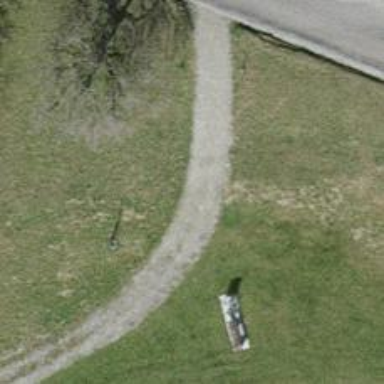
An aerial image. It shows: Designated golf cartpath along service road.